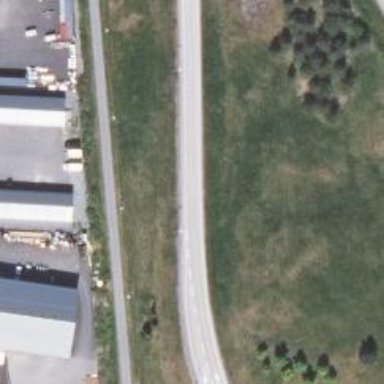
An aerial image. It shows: Trunk link road with asphalt surface.